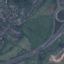
Land use / land cover class: Highway